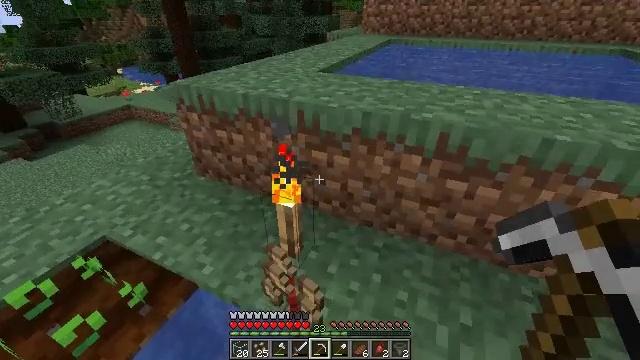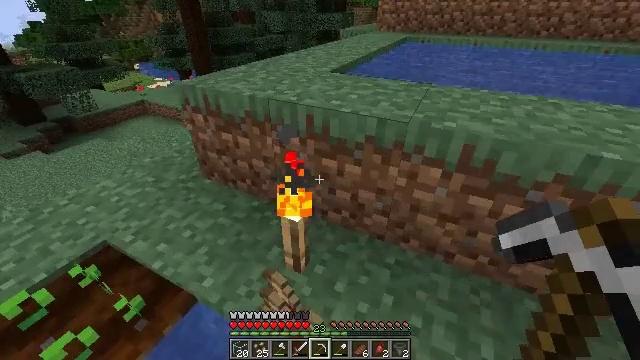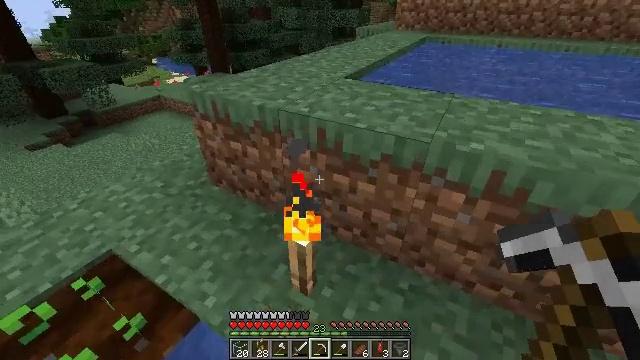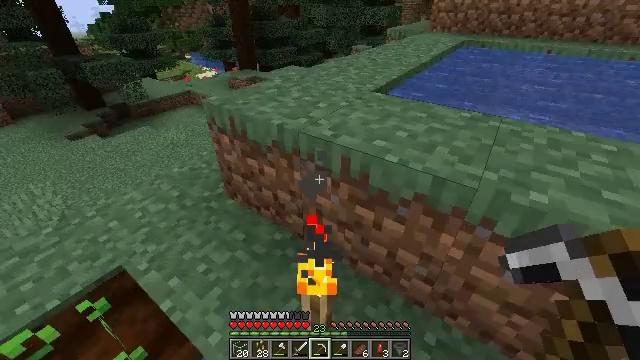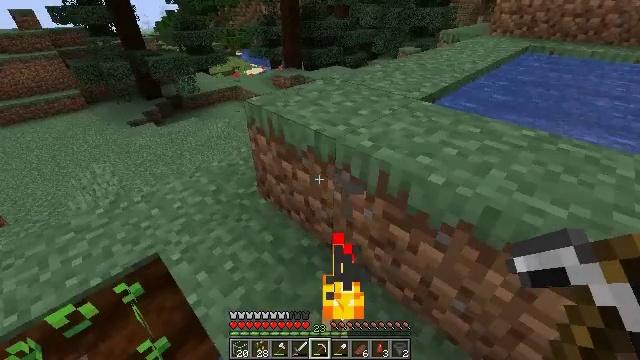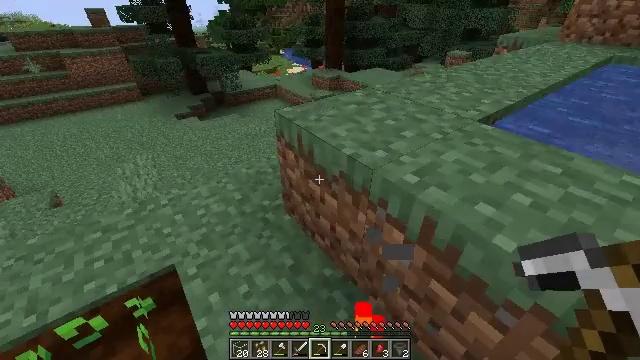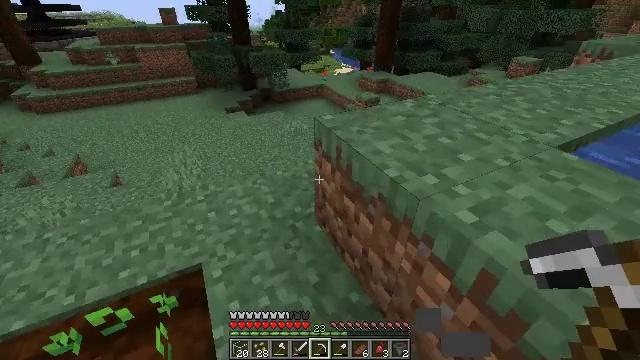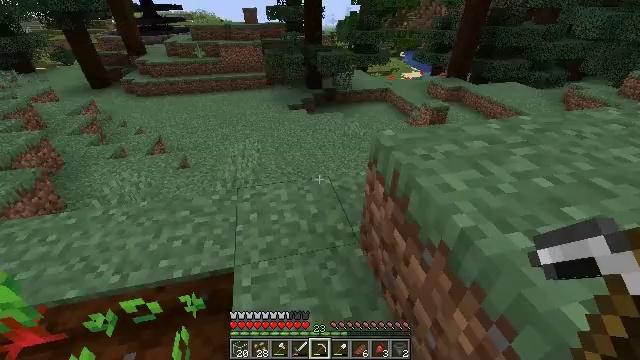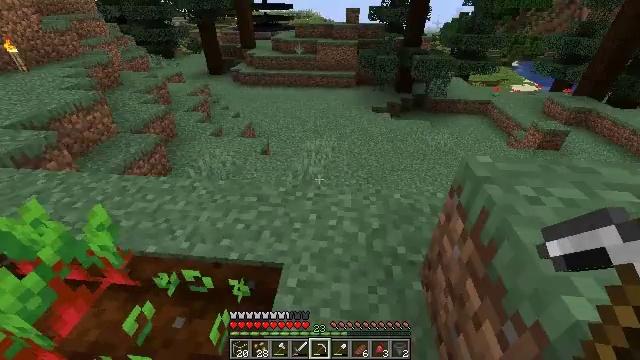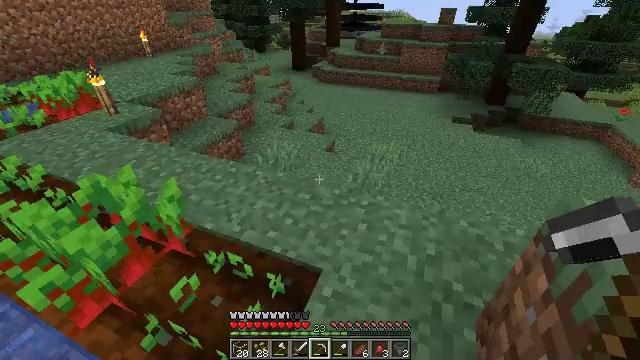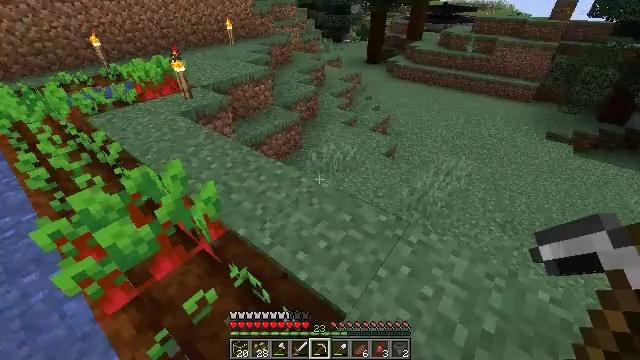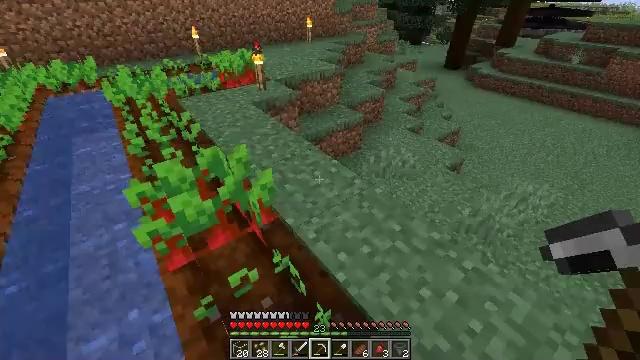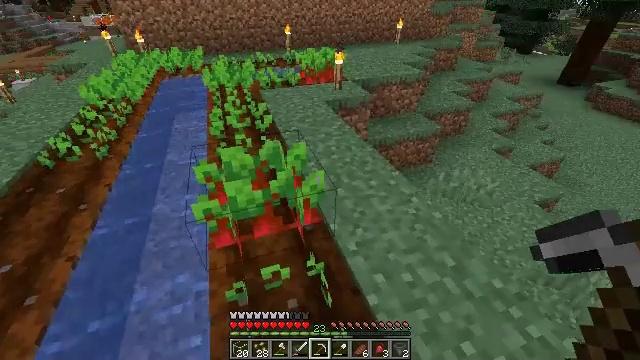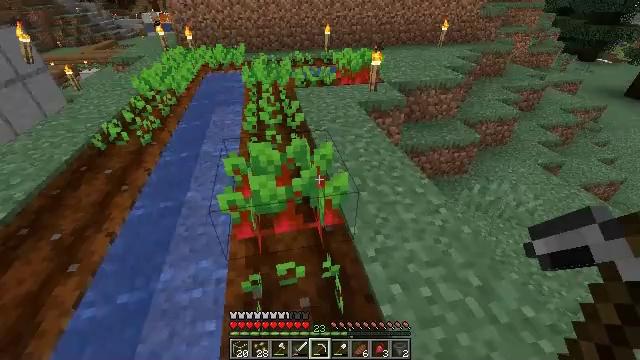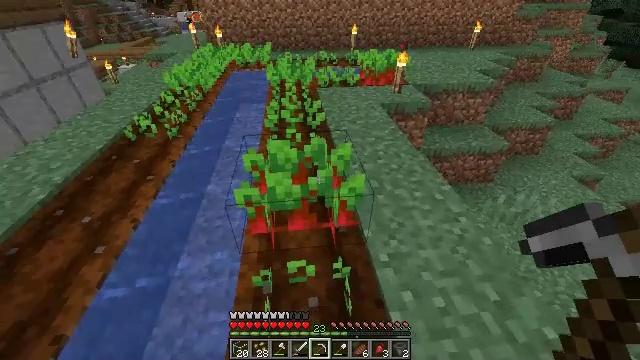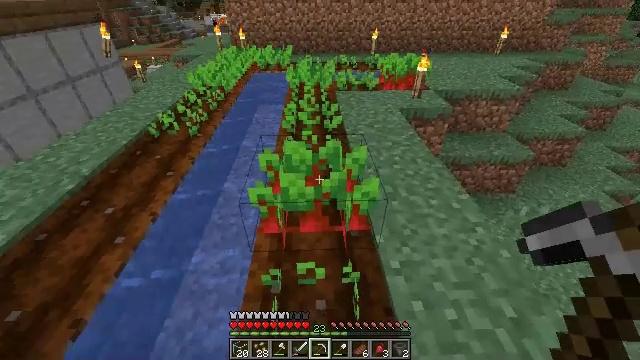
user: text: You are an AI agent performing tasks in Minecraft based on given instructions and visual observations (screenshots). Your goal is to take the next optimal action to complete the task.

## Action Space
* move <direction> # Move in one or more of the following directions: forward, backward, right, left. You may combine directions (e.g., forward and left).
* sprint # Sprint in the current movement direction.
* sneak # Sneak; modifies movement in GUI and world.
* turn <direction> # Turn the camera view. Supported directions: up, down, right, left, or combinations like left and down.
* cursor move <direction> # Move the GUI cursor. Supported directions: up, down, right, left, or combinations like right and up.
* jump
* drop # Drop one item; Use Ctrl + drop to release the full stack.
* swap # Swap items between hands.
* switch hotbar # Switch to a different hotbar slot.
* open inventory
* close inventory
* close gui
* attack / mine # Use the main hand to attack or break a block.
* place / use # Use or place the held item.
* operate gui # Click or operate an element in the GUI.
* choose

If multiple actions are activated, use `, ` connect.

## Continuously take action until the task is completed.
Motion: motion action
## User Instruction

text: Pull up beetroots from the soil.
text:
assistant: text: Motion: move forward, turn left
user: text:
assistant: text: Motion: move forward, turn left
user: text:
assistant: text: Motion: move forward, turn left
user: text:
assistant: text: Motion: move forward, turn left
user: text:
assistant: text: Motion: move forward, turn left
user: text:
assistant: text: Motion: move forward, turn left
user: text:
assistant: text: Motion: move forward, turn left
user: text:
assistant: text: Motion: move forward, turn left
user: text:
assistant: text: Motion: move forward, turn left
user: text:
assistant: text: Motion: move forward, turn left and down
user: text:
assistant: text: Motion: turn left
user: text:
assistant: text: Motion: turn left
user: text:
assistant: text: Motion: turn left
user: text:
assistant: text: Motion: turn left
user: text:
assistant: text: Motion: turn left
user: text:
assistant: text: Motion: turn left and up
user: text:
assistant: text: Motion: turn left and up
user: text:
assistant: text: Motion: no_op
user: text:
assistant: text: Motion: no_op
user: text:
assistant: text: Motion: no_op
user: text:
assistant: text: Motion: no_op
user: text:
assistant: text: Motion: attack / mine
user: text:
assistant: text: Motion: attack / mine
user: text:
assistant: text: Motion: no_op
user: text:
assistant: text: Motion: no_op
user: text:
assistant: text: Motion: move forward
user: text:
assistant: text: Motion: move forward
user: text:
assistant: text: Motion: move forward
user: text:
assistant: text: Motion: move forward, turn right
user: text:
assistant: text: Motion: move forward, turn right and up